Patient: sex F, age 33
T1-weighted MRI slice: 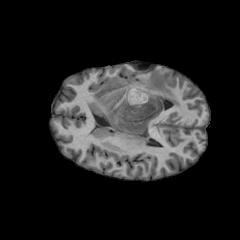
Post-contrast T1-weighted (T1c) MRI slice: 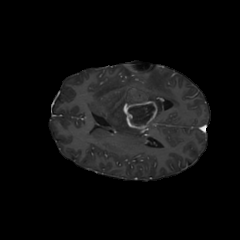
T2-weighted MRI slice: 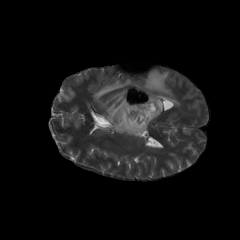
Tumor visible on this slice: yes
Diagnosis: Glioblastoma, IDH-wildtype
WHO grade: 4